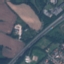
Land use / land cover class: Highway